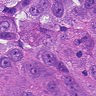
Metastatic tissue present: yes